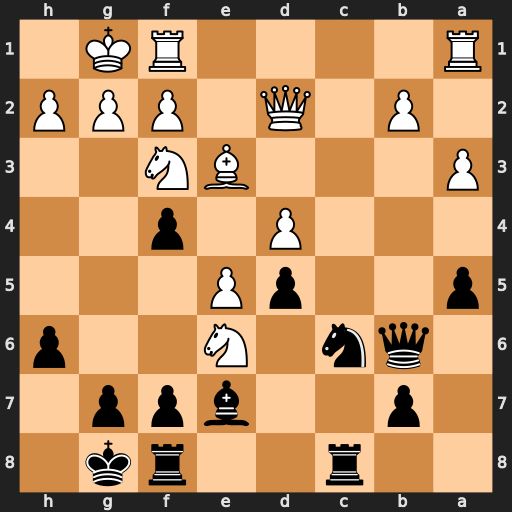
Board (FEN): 2r2rk1/1p2bpp1/1qn1N2p/p2pP3/3P1p2/P3BN2/1P1Q1PPP/R4RK1
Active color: b
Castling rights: -
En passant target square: -
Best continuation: fxe3 fxe3 fxe6